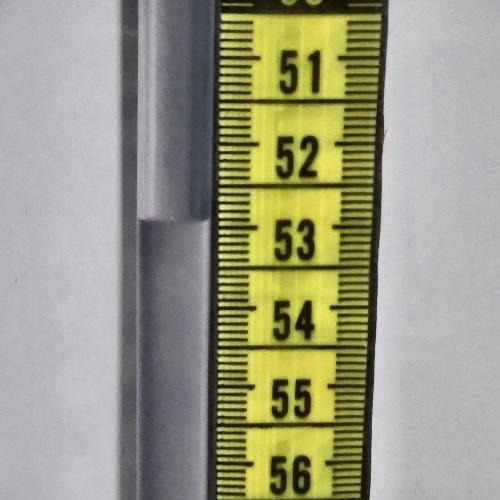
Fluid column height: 52.9 cm